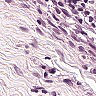
Metastatic tissue present: no